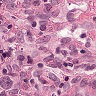
Metastatic tissue present: yes